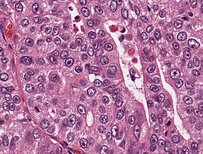
Tumor epithelial tissue: yes
Tumor-associated stroma tissue: no
Normal tissue: no